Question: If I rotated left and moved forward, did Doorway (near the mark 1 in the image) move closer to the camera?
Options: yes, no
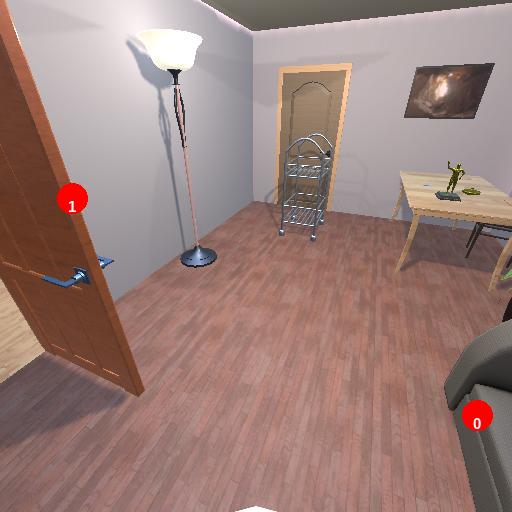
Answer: yes